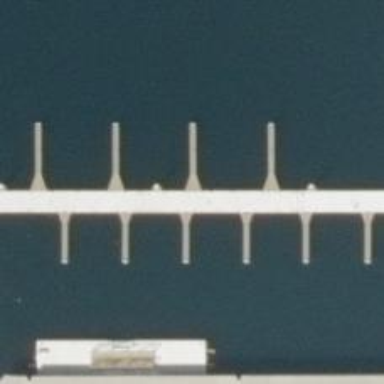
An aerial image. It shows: Man-made pier.